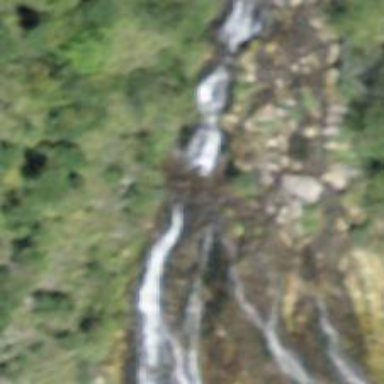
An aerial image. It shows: Beautiful waterfall in nature.